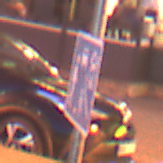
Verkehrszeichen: BeginnVerkehrsberuhigterBereich
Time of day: Night
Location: Outdoor (Urban)
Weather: PartlyCloudy
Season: NotSpecified
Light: Artificial